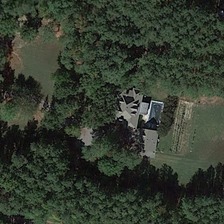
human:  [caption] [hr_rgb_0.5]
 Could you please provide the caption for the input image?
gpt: many green trees are around a building .

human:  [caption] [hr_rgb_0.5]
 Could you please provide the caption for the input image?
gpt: many green trees are around a building .

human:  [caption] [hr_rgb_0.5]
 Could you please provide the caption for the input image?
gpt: many green trees are around a building .

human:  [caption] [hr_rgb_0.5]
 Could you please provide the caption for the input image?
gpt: many green trees are around a building .

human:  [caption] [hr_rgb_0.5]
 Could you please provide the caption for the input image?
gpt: many green trees are around a building .